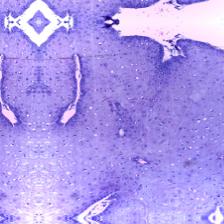
Diagnosis: OSCC